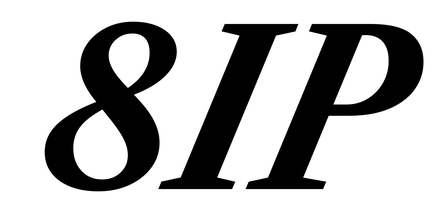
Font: LibreCaslonText-Italic_Bold_Italic